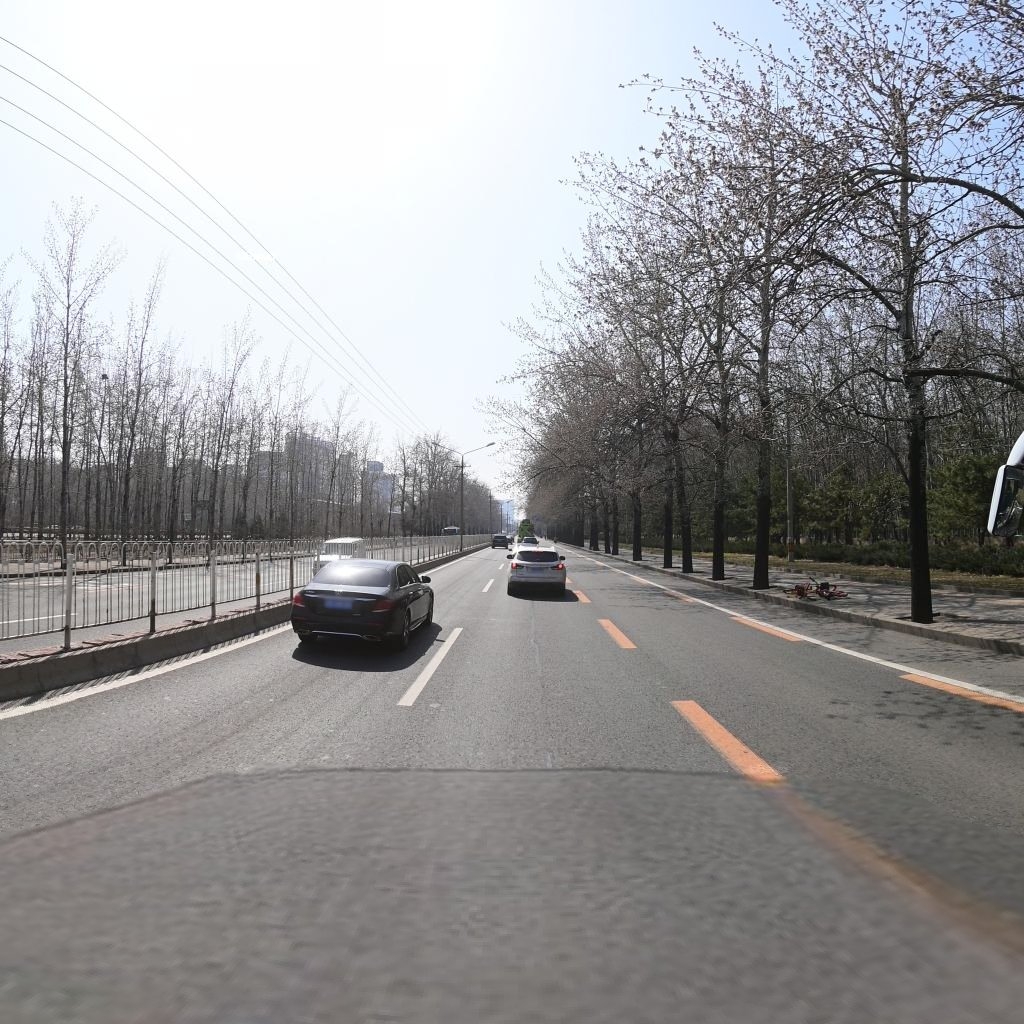
Region: Chaoyang
Road damage annotations: longitudinal patch